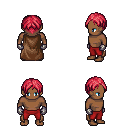
a pixel art fantasy rpg character, male body template, human, dark skin, brown cape, red pants, ruby red parted hairstyle, metal gloves, four views (front, back, left, right), 2x2 character sprite sheet, small pixel art, hard edges, no anti-aliasing